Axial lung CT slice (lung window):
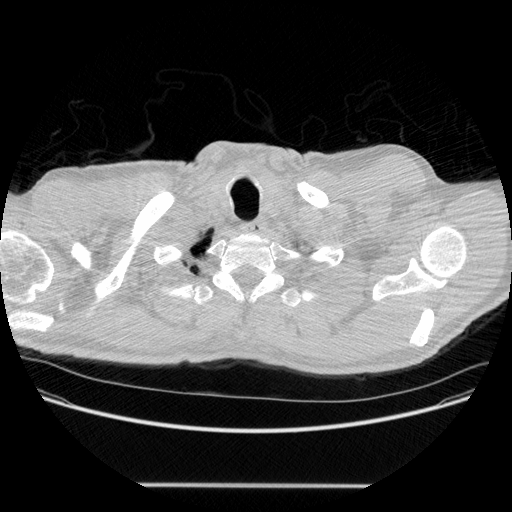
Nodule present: no